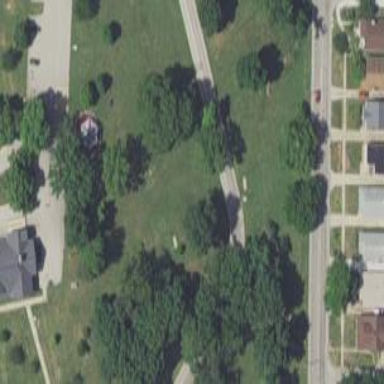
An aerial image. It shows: Disc golf tee.